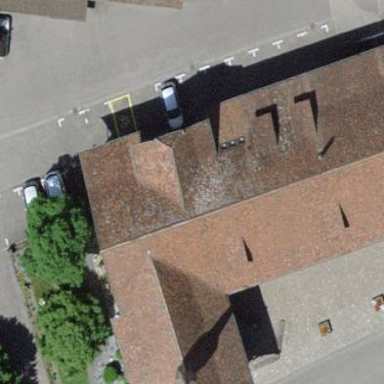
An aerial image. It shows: Public building that serves as public amenity.